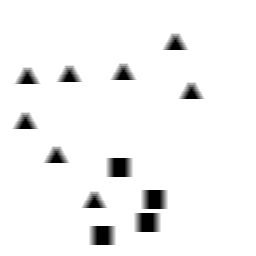
Squares: 4
Triangles: 8
Stars: 0
Total shapes: 12